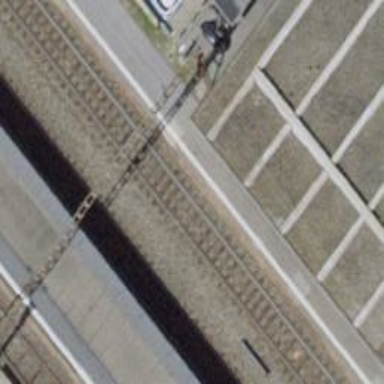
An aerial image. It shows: Public transport stop position along the railway.